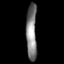
Tissue: prostate
Cell type: T cells
Senescence score: 0.3465
Nuclear area (px): 584
Mean DAPI intensity: 128.839